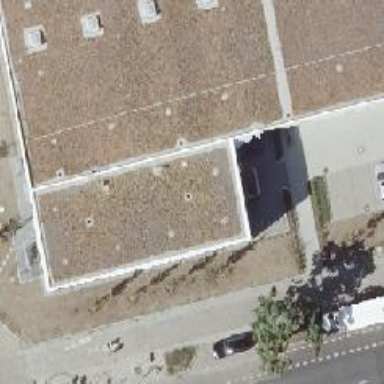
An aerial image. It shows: Office building.